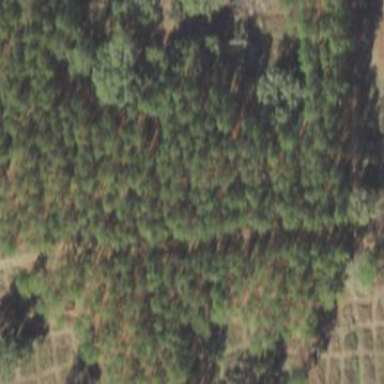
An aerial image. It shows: Forest area dominated by needle-leaved trees.